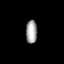
Tissue: lung
Cell type: Endothelial cells
Senescence score: 0.5807
Nuclear area (px): 257
Mean DAPI intensity: 162.198